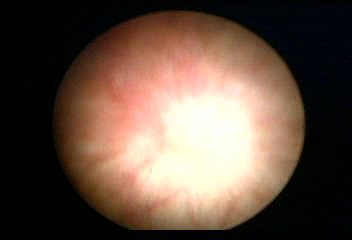
Modality: WLC
Class: Normal mucosa
Bladder cancer association: No